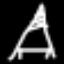
Label: The Eiffel Tower